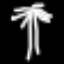
Label: palm tree